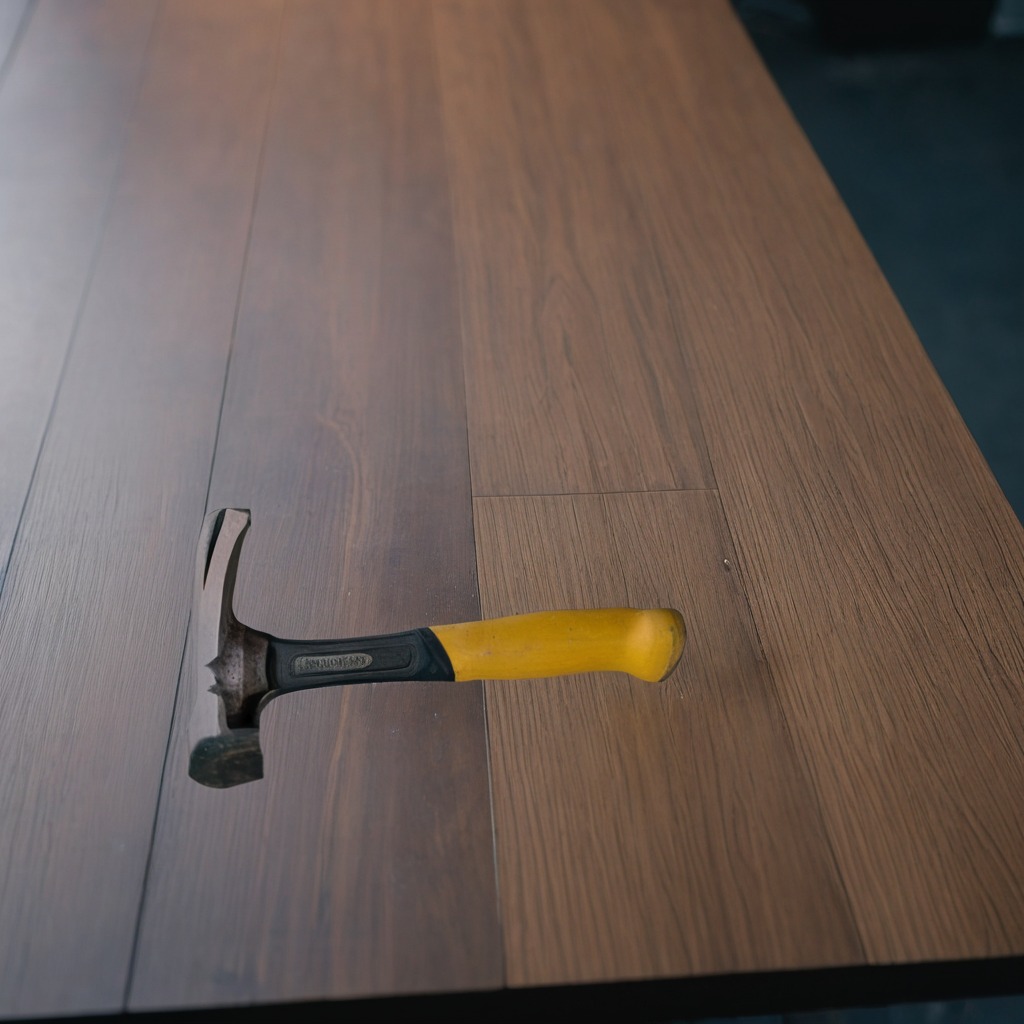
A hammer is lying on the table.